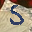
Label: 5